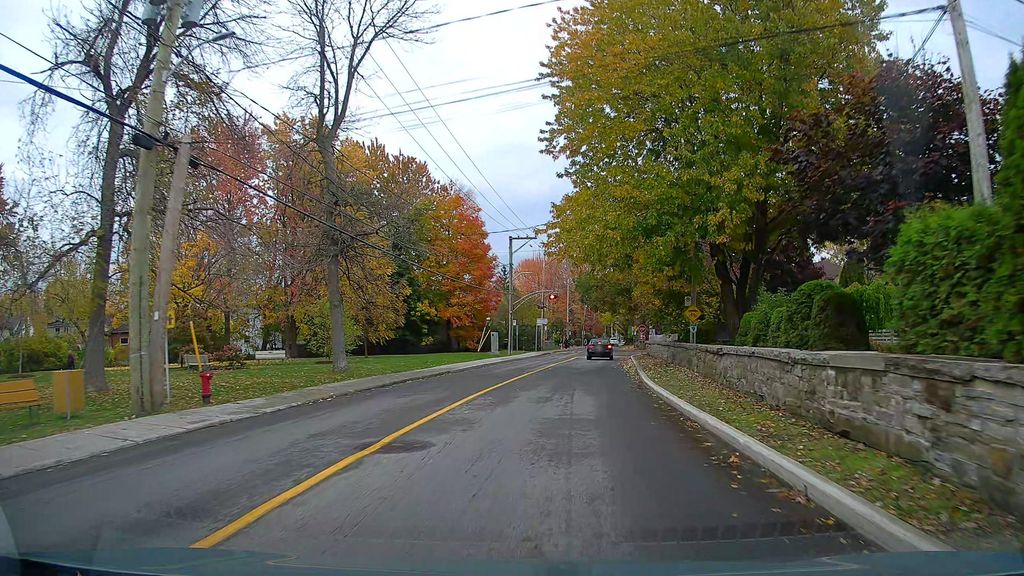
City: montreal